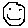
Label: smiley face